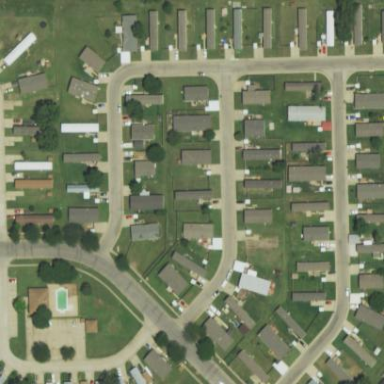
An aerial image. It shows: Residential area known as trailer park.